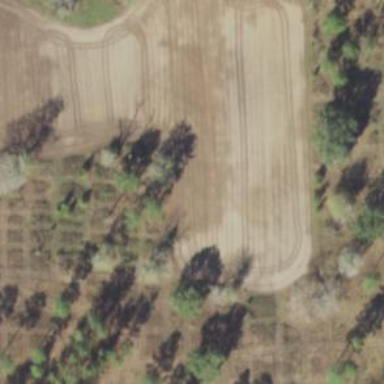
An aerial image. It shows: Orchard.